Field crop: maize
Growth stage: 2
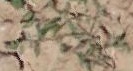
Species: atriplex